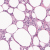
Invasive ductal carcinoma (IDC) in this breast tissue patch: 0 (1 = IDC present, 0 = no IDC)